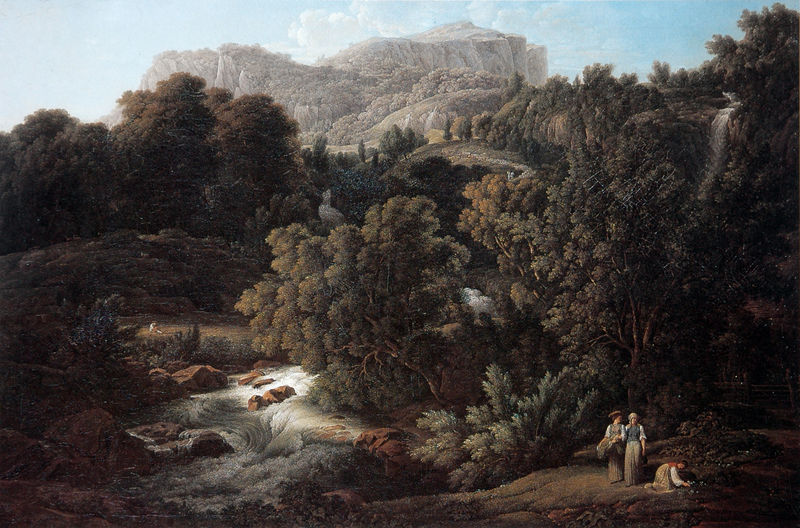
Titel: Gebirgslandschaft aus dem Schweizer Jura
Künstler: Joseph Anton Koch
Standort: Köln
Institution: Wallraf-Richartz-Museum
Schlagwörter: baum, berg, blau, felsen, gemälde, gruppe, himmel, laub, schatten, wasser, weiß, wolken, bäume, fluss, frauen, grün, landschaft, menschen, mädchen, ufer, äste, blumen, braun, kleid, kleider, licht, rot, weg, wiese, wolke, stehen, stein, steine, öl, bach, flusslauf, hügel, natur, strauch, busch, büsche, gebüsch, gewässer, sträucher, wege, boden, gold, drei, kind, personen, wald, wasserfall, bauern, pflücken, gischt, wellen, sammeln, berge, fels, gebirge, gipfel, grafik, tag, picknick, arbeiter, fliessen, romantik, strom, strömung, wild, kopftuch, korb, roch, bücken, spaziergang, alpen, lichtung, beeren, knien, strudel, lanschaft, wanderer, gebirgsbach, hain, frühjahr, sammler, kräuter, koch, wanderung, klamm, mischwald, fließsen, knieende frau, pilzesucher, wasserstrom, wald fluss, kräutersammler, arbeitende frauen